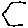
Label: hexagon